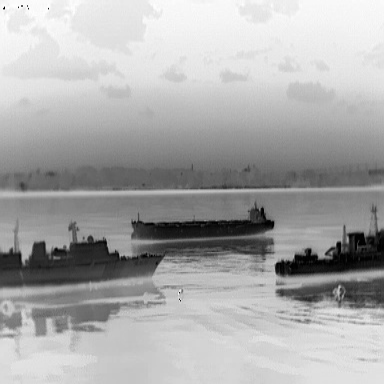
There is a liner in the infrared image.